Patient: sex F, age 58
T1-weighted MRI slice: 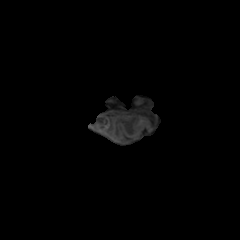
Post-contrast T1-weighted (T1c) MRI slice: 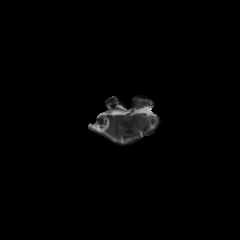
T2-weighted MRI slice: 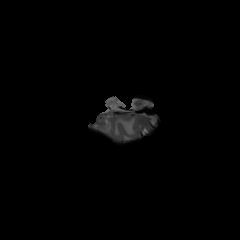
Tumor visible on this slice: yes
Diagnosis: Glioblastoma, IDH-wildtype
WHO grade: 4